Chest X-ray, PA view. Patient: 49 years old, sex F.
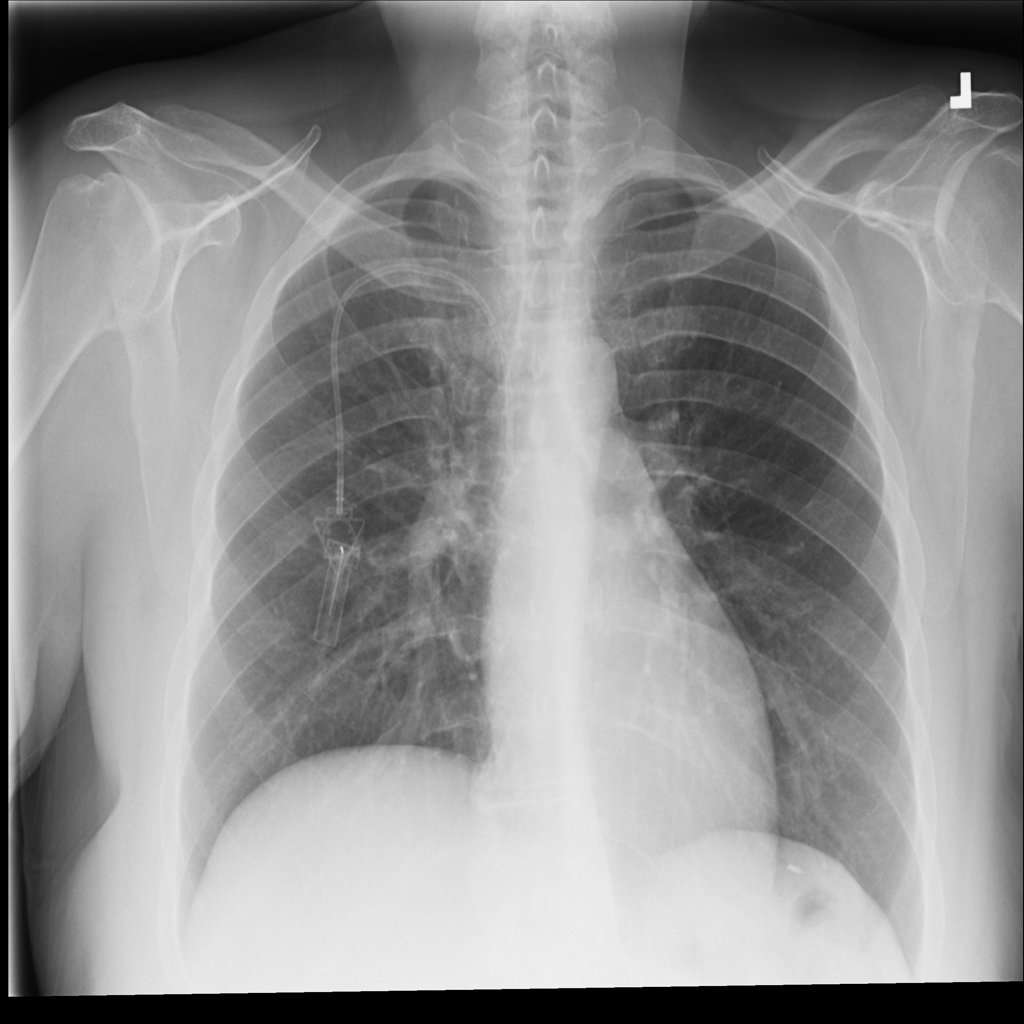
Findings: No Finding